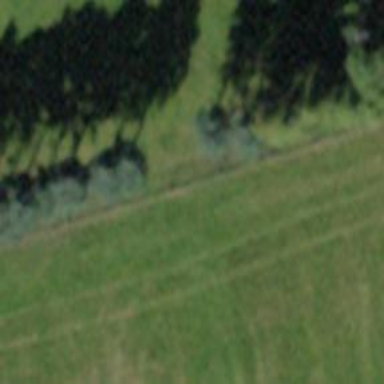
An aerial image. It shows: Row of evergreen needle-leaved trees.